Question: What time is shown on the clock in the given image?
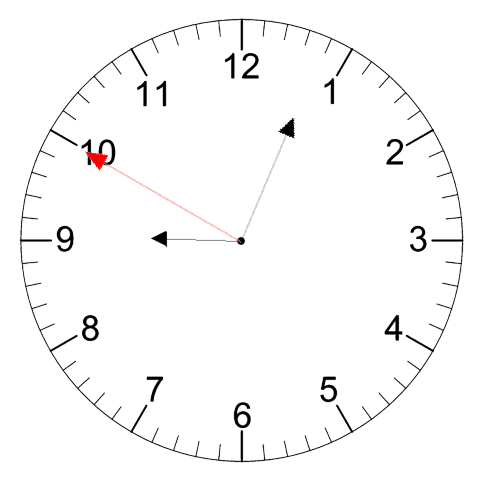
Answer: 09:03:50